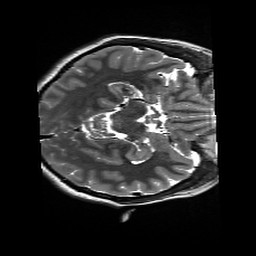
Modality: T2w
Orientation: axial
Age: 24
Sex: female
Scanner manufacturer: siemens
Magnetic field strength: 3 T
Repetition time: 13.52 s
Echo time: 0.088 s